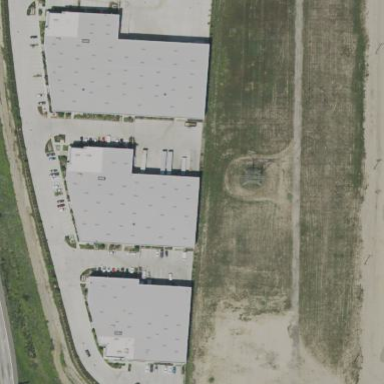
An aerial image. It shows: Industrial building.